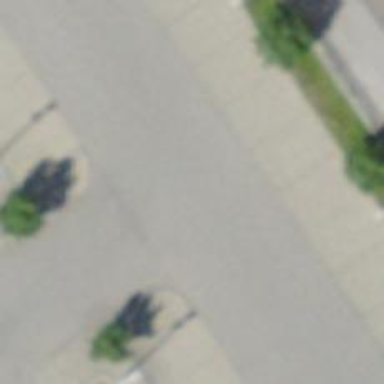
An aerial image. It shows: Parking aisle designated as service road.